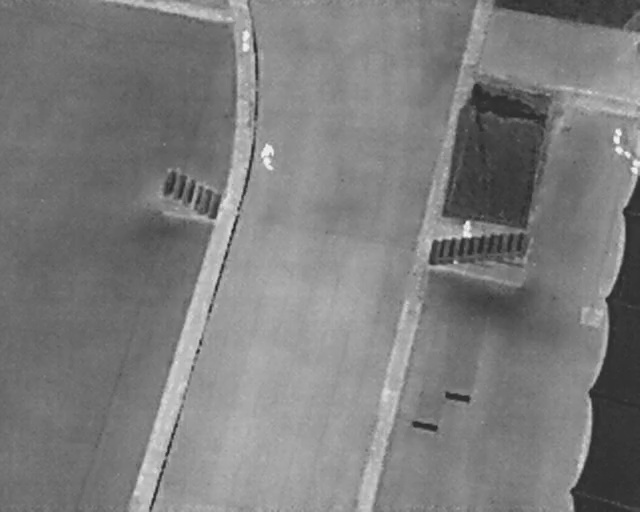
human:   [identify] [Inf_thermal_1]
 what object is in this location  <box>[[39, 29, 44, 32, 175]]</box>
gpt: <ref>1 large person at the center</ref>

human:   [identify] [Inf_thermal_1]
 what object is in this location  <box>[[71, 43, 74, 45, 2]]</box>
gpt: <ref>1 medium person at the right</ref>

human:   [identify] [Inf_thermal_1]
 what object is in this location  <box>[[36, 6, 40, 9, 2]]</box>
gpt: <ref>1 large person at the top</ref>